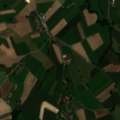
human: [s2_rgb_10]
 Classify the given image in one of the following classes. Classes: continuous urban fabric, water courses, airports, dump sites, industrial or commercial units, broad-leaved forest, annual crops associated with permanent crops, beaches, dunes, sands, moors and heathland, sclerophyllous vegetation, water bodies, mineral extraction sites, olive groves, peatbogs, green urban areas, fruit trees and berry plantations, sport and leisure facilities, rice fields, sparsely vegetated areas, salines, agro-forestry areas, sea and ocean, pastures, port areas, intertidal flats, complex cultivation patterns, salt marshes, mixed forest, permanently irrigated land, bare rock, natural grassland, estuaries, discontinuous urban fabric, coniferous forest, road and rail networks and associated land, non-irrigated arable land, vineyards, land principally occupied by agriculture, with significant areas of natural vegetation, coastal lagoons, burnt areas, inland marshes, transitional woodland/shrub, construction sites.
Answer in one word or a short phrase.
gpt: complex cultivation patterns, land principally occupied by agriculture, with significant areas of natural vegetation, coniferous forest